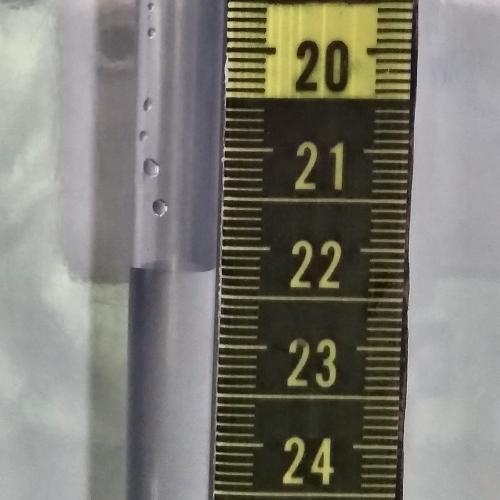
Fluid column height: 22.2 cm